Aerial crown-view tile of a tropical tree (Barro Colorado Island, Panama), acquired 20250616:
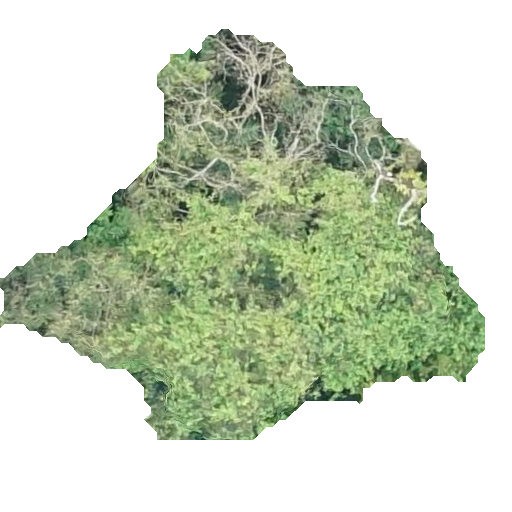
Species: Luehea seemannii
GBIF accepted scientific name: Luehea seemannii
Crown area: 167.024 m²